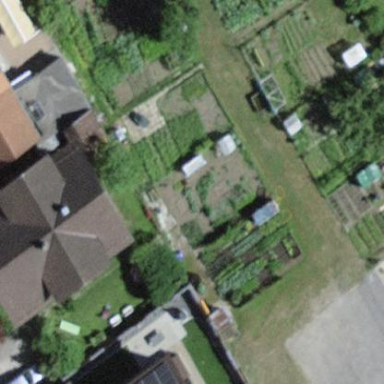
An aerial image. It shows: Allotments area.